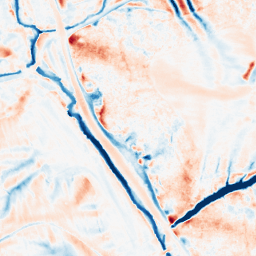
Category: edge_preserving
Decomposition family: median
Decomposition parameters: size: 21
Upsampling method: cubic_mitchell
Upsampling parameters: scale: 2
Upsampling scale: 2